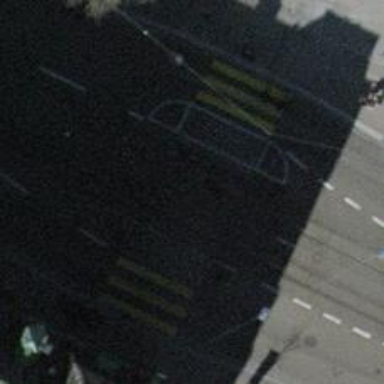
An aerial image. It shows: Tertiary road with asphalt surface and sidewalks on both sides. The road has trolley wires.